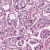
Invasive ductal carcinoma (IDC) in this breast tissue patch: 1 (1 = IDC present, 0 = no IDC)